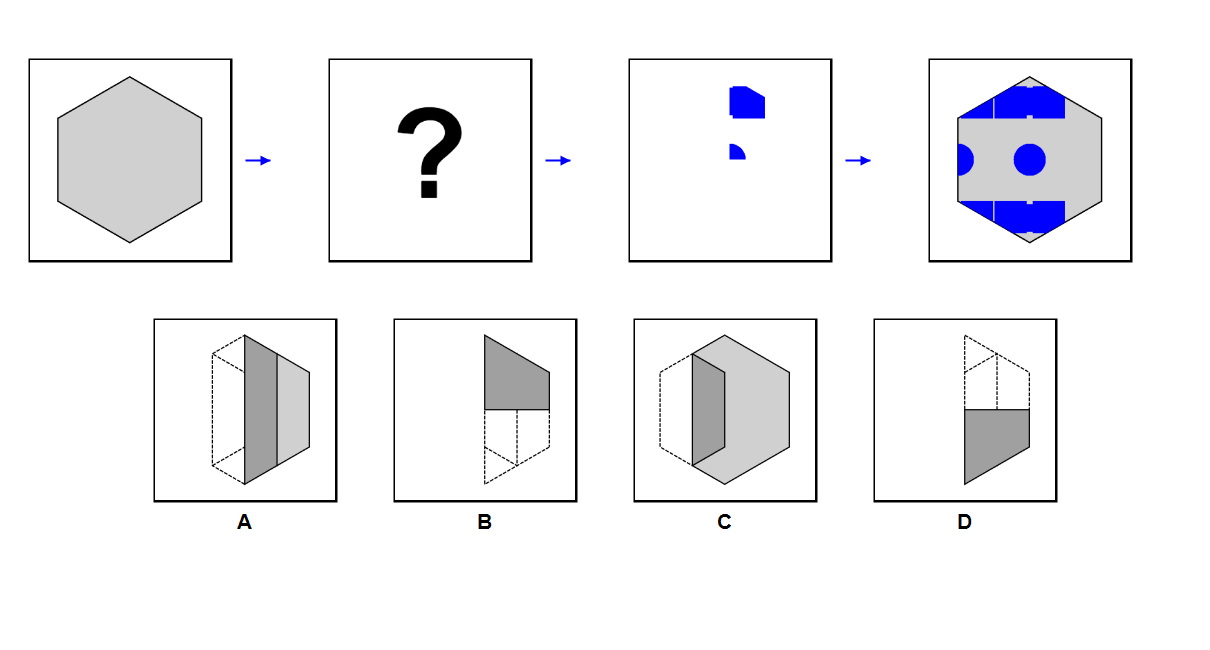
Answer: D